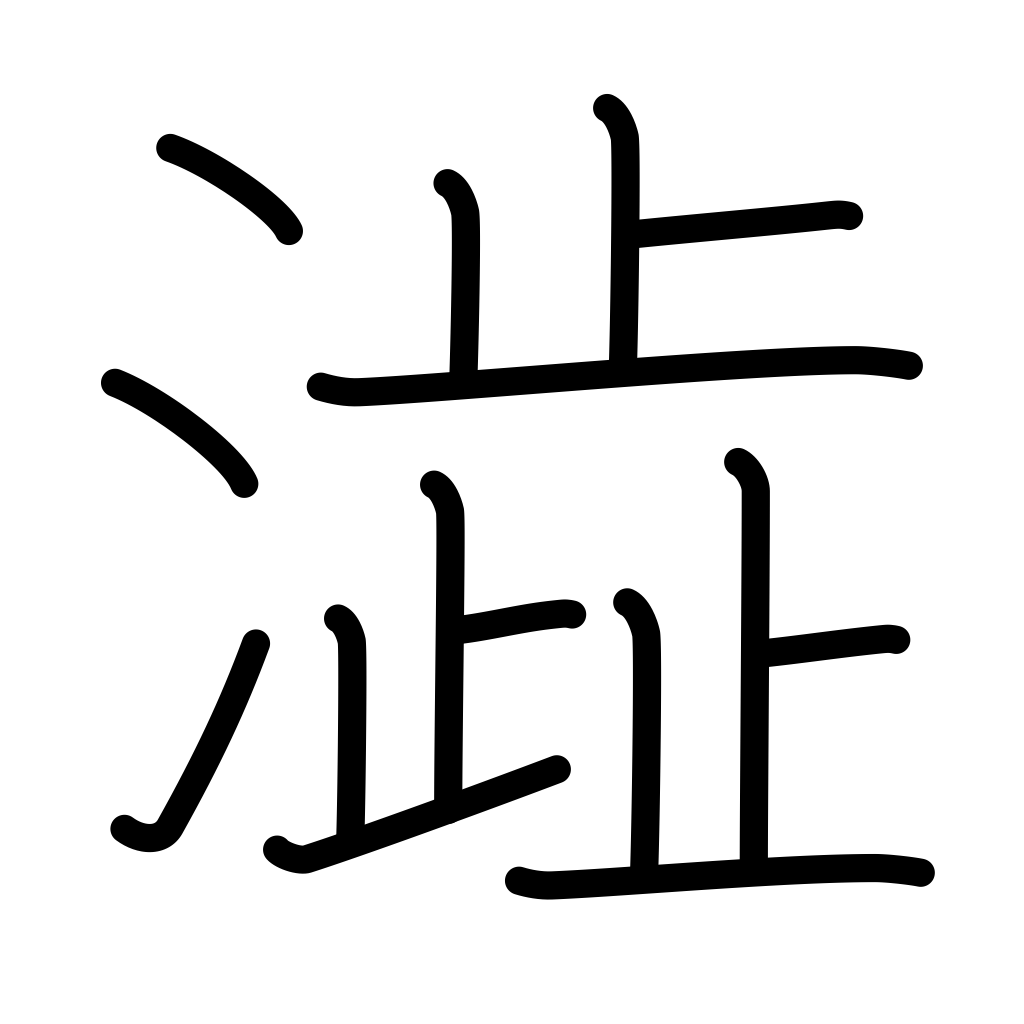
Meaning: astringent, harsh, uneven, rough